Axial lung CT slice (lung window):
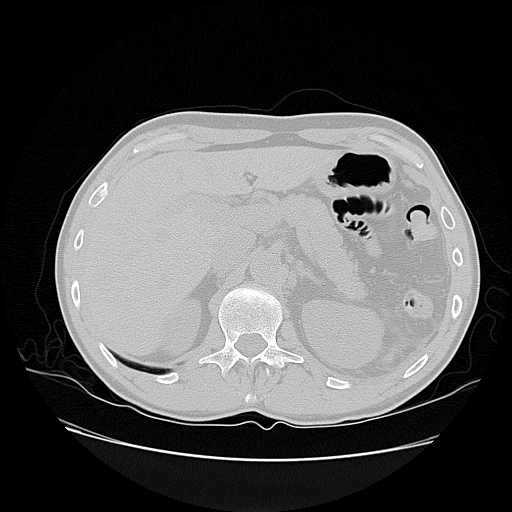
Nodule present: no